Field crop: tomato
Growth stage: 2
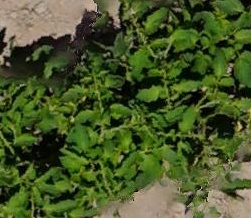
Species: tomato